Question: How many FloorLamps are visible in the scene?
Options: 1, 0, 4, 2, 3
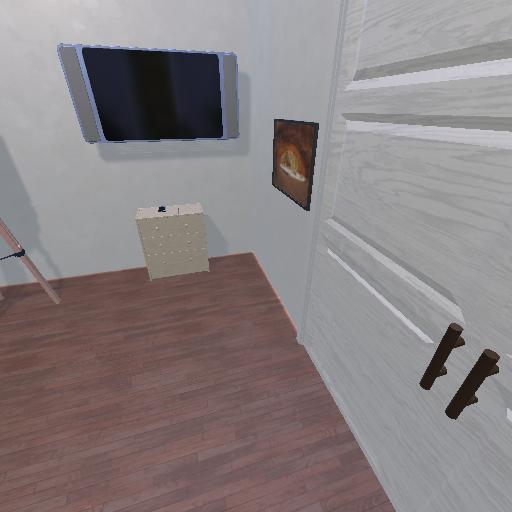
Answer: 1